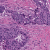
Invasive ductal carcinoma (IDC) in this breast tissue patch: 1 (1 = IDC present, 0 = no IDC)